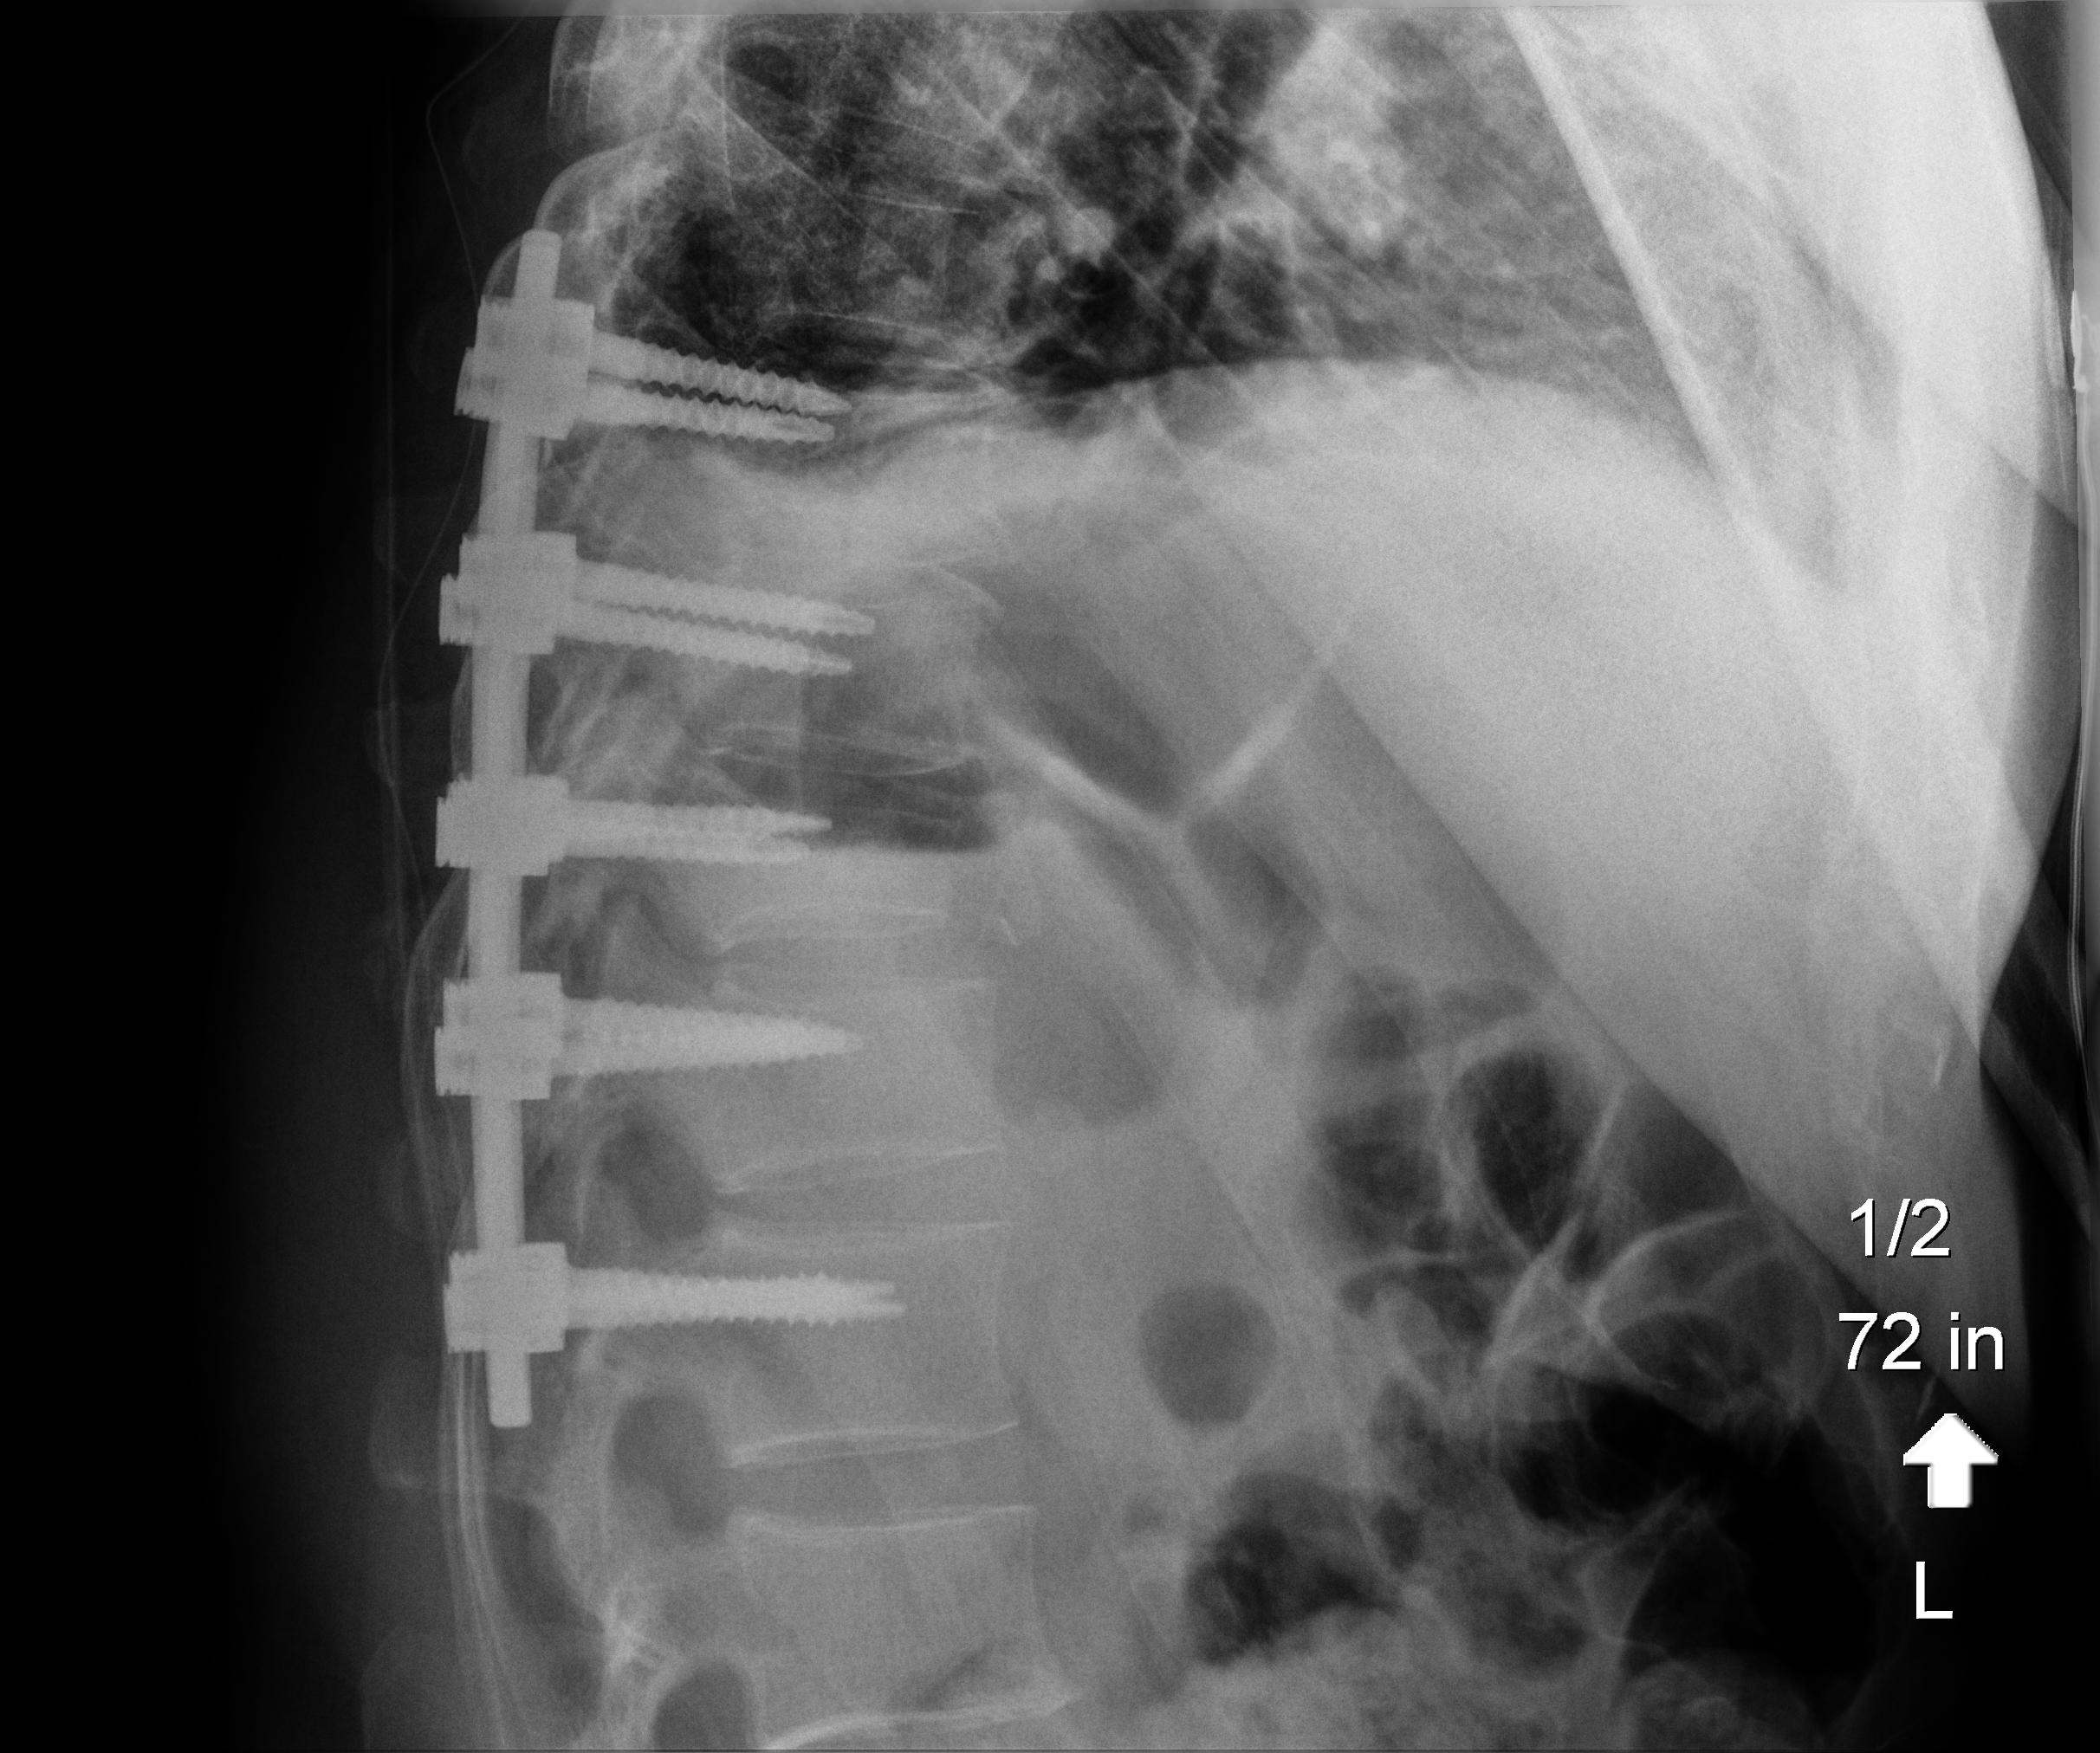
View: LATERAL
Implant manufacturer: orthofix firebird